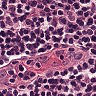
Metastatic tissue present: no